Field crop: maize
Growth stage: 2
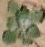
Species: chenopodium